Question: Is there a way to reduce the vertical white space between the elements of a chart in <URL>?
See the orange boxes in this screen shot.

While I understand this makes for an attractively laid-out chart, in my case I am assembling many charts with many lines within a layout. So I would like to maximize the amount of pixel used for the chart's plot area.
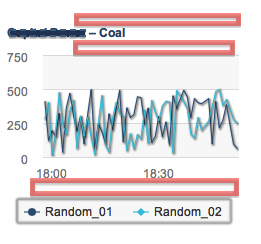
Answer: # First Orange Box
The first orange box is not actually white space within the chart. Or, if it is, I do not know how to change it.
# Second Orange Box
The second orange box is "margin" on the Title element. You can call the <URL> object. For a small chart like that shown, I have found a value of '5' to be useful.
'''
this.getConfiguration().getTitle().setMargin( 5 );
'''
# Third Orange Box
Likewise, the <URL> object also offers a 'setMargin' command. Again, I have found a value of '5' to be useful.
'''
this.getConfiguration().getLegend).setMargin( 5 );
'''
# Same Size Chart
The overall chart remains the same size. Only the space within that overall chart is changed, reallocated.
With both of these 'setMargin' methods, the white space the object and the plot area is reduced. The freed pixels are allocated to the plot area.
The difference can be significant, especially in smaller charts. Here is a screenshot of before and after adding calls to set margin to '5'. The scaling of the Y-axis changed because of the newly-gained pixels.